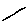
Label: line